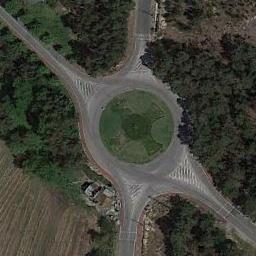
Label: roundabout